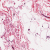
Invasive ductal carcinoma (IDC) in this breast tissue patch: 0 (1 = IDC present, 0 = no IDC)